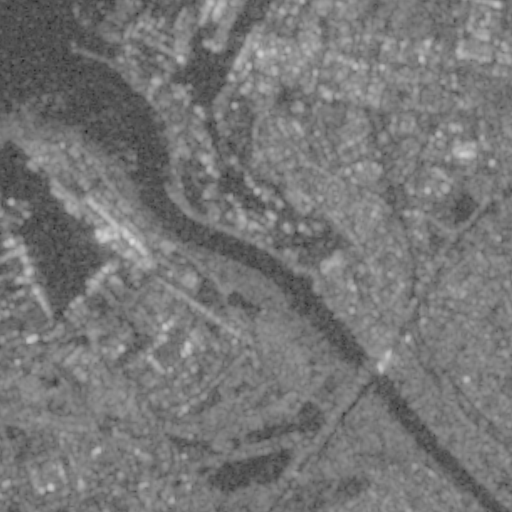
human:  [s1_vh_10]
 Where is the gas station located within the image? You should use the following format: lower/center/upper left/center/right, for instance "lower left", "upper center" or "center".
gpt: The gas station is located in the upper right of the image.
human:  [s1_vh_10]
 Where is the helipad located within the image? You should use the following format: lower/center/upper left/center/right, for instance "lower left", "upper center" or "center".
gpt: The helipad is located in the upper left of the image.
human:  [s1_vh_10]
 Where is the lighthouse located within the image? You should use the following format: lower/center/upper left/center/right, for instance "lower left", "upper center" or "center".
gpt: The lighthouse is located in the upper left of the image.
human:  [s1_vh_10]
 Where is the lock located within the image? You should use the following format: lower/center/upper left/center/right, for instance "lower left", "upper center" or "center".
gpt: The lock is located in the upper left of the image.
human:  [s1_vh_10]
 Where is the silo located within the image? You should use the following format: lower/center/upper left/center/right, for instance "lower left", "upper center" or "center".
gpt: The silo is located in the center left of the image.
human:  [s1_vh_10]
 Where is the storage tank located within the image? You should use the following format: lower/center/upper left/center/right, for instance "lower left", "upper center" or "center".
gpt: The storage tank is located in the lower left of the image.
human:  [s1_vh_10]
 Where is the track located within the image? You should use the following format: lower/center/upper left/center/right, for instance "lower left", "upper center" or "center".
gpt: The track is located in the upper right of the image.
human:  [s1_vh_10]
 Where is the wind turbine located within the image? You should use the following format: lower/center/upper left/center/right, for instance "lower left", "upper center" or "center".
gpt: The wind turbine is located in the upper left of the image.
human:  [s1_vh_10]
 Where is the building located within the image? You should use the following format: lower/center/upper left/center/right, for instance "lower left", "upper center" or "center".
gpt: There is no building in the image.

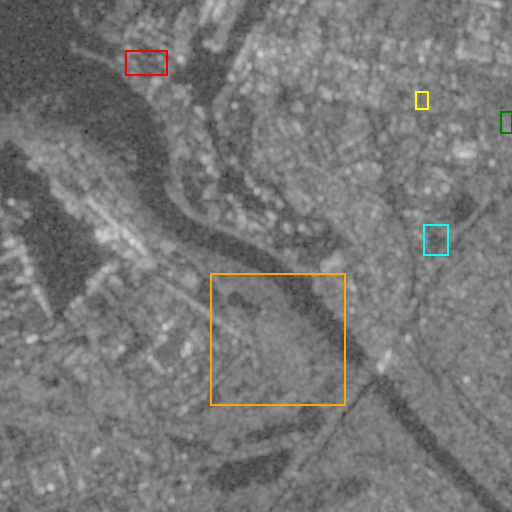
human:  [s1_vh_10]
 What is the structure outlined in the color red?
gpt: The structure outlined in red is a lock.
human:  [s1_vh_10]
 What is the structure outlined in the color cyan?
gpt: The structure outlined in cyan is a park.
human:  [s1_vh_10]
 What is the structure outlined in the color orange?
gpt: The structure outlined in orange is a parking lot.
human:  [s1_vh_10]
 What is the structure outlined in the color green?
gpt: The structure outlined in green is a power substation.
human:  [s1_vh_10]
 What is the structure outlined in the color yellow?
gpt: The structure outlined in yellow is a track.
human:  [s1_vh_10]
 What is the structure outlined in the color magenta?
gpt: There is no magenta outline.